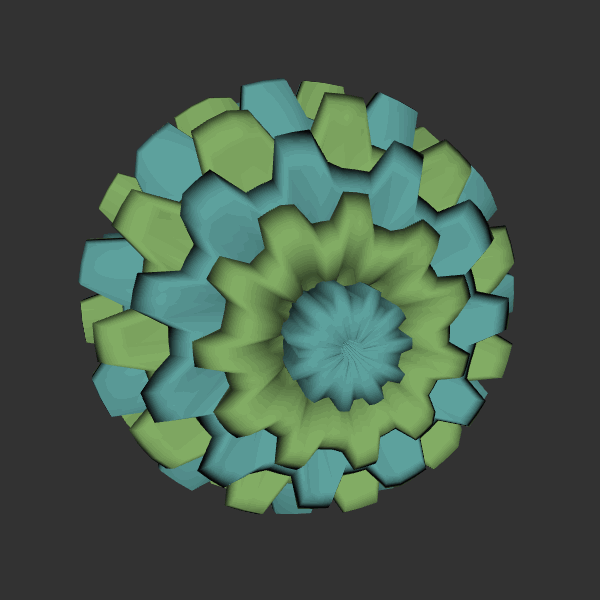
Background: dark